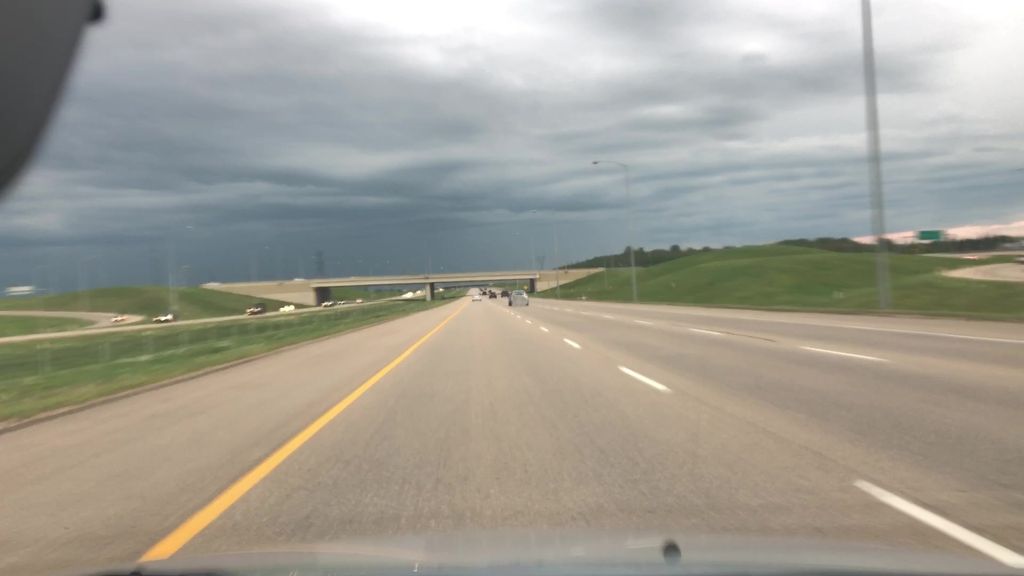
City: edmonton